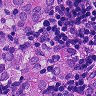
Metastatic tissue present: yes